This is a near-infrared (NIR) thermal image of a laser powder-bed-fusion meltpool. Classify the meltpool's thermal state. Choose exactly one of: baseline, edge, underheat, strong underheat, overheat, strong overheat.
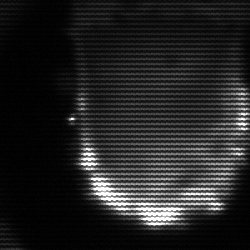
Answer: baseline